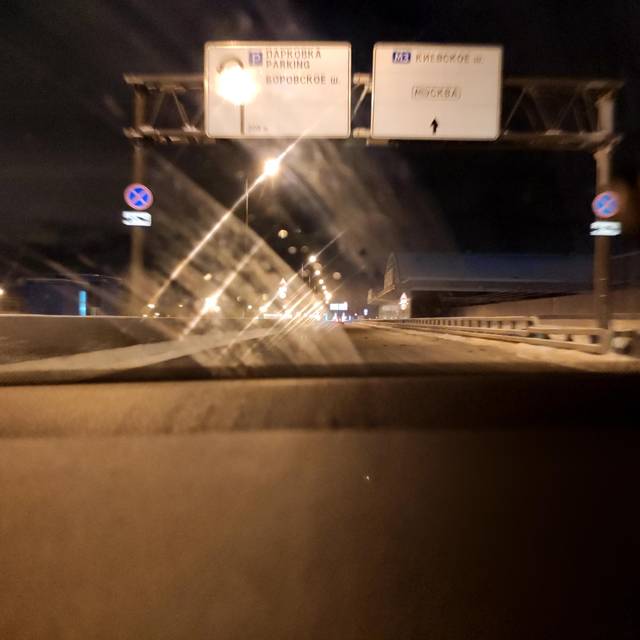
Region: Russia
Coordinates: 55.605, 37.289